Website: macys
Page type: gifting
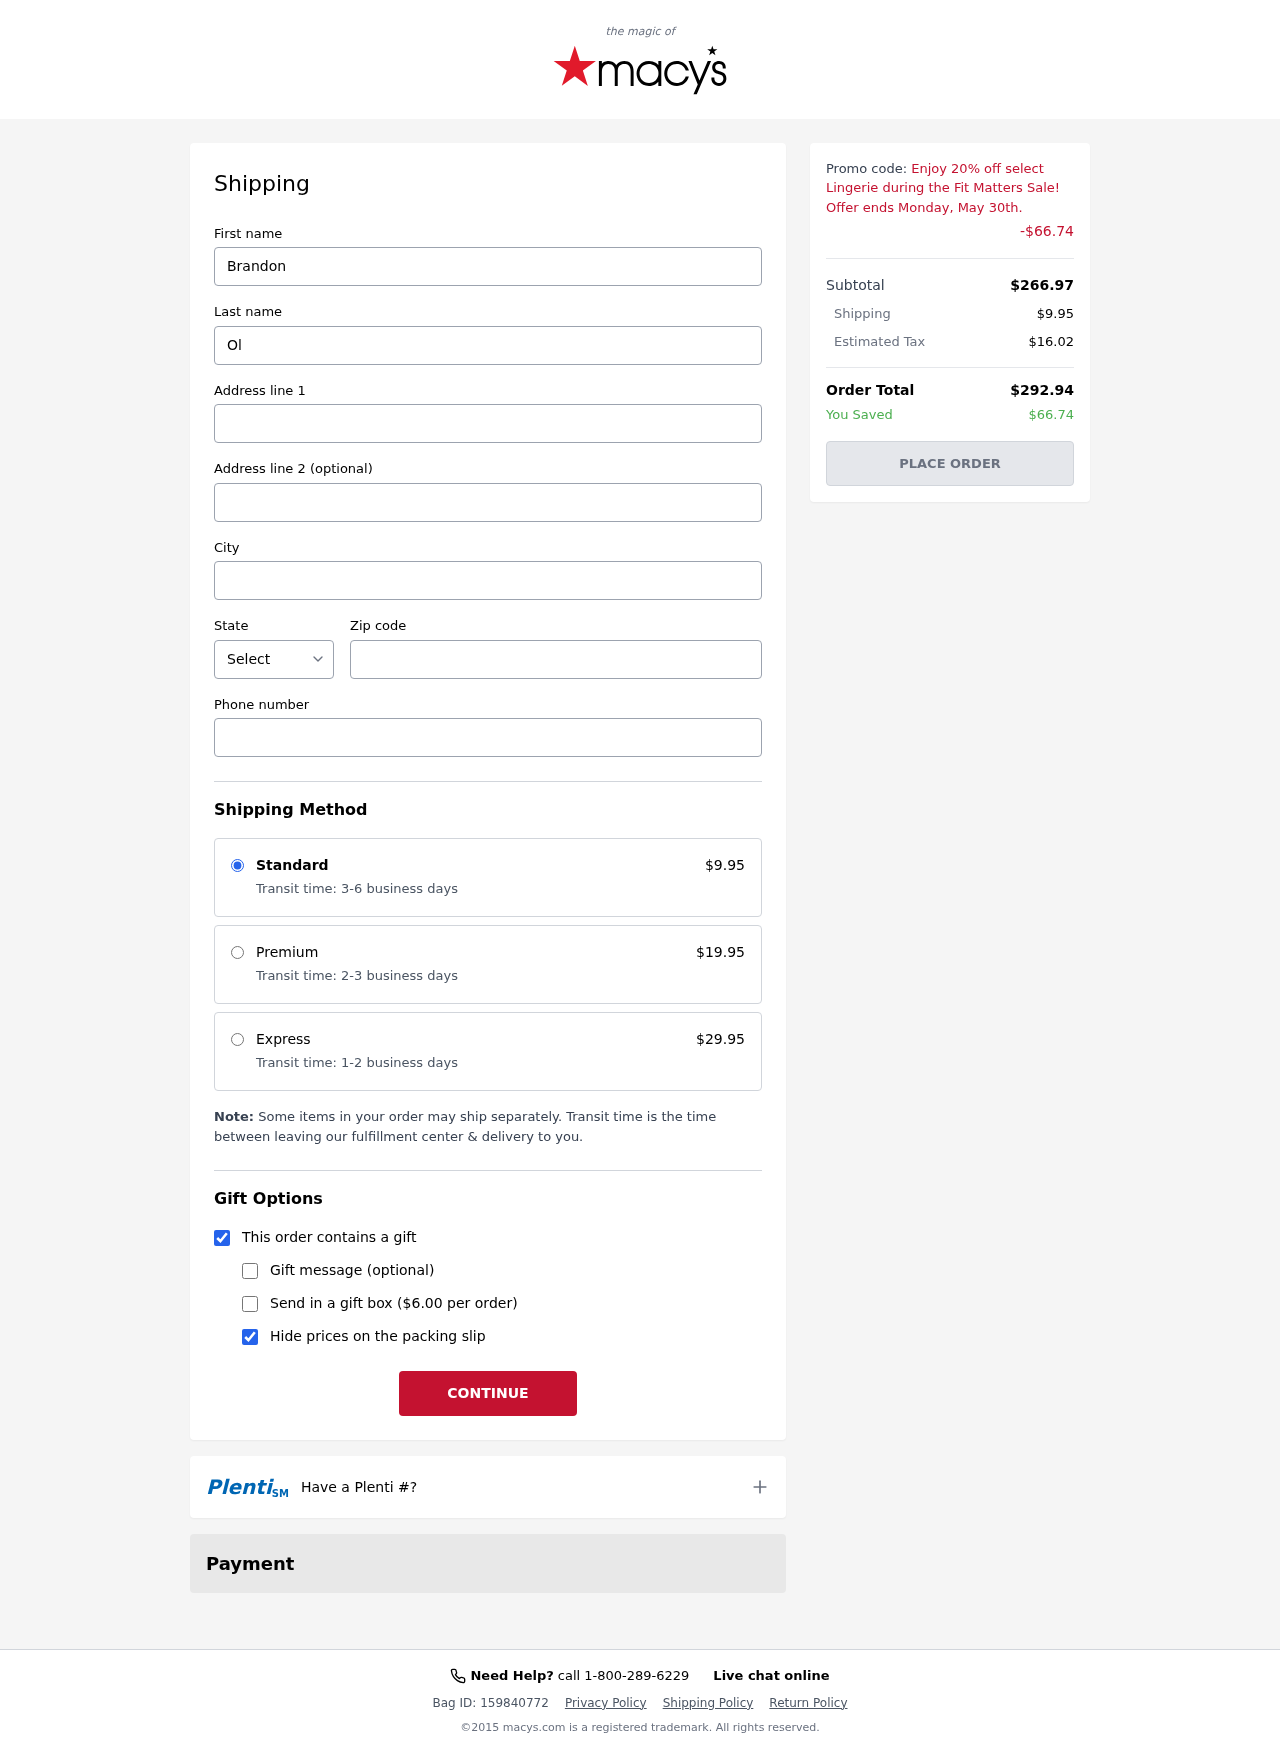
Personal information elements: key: PII_CITY
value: Lake Mark
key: PII_FIRSTNAME
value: Brandon
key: PII_LASTNAME
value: Olsen
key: PII_PHONE
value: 9959726343
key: PII_POSTCODE
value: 80372
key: PII_STATE_ABBR
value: NH
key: PII_STREET
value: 743 Emily Pike Suite 292
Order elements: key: ORDER_SHIPPING_COST
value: $9.95
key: ORDER_DISCOUNT
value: -$66.74
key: ORDER_SUBTOTAL
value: $266.97
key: ORDER_TAX
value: $16.02
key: ORDER_TOTAL
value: $292.94
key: ORDER_SAVINGS
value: $66.74